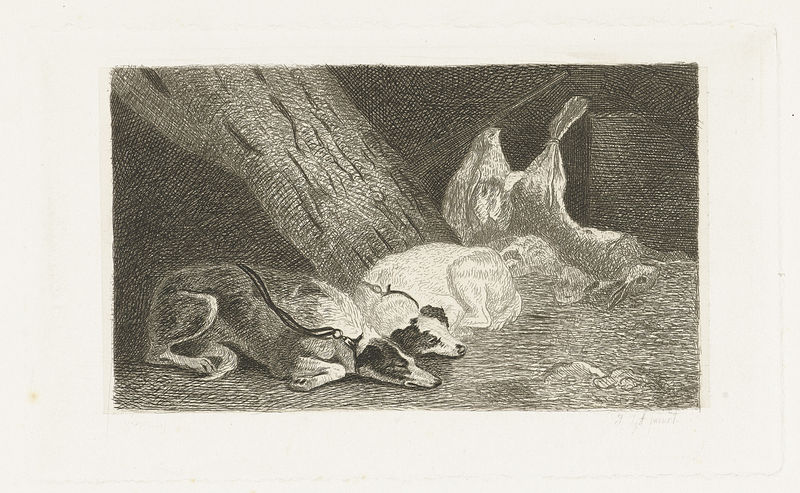
Titel: Twee honden rusten bij de jachtbuit
Künstler: Jan Cassiers
Standort: Amsterdam
Institution: Rijksmuseum
Schlagwörter: white, black, collar, gray, grey, tree, night, drawing, black and white, animals, bird, dog, dogs, etching, leash, sketch, dead, door, still life, pencil, stable, asleep, cave, charcoal, sleep, sleeping, simple, sheeps, barn, stem, gun, hunter, chain, log, hunting, bags, hunt, hounds, chase, pets, tied, rabbit, bunny, rabit, knots, wolfs, resing, leashes, hunt  rest, epeop, liing